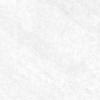
Label: no_change